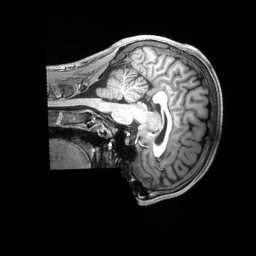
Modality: T1w
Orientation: sagittal
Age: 19
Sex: male
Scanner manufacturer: siemens
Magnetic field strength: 3 T
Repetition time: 2.3 s
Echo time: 0.00228 s